Question: I'm trying to generate a gradient that would have the same effect as the image below image Example:
Which is just one column.
This is the information I have:
'''
ContainerWidth: 960px;
GutterWidth:20px; (GR + GL)
NumberOfColumns:16; (C * 16)
ColumnWidth:40px (C)
'''
I did try this with color stops and was successful, but it seemed way too overkill.

I posted the answer with the color stops, but the answer posted by Majky is definitely the correct way!
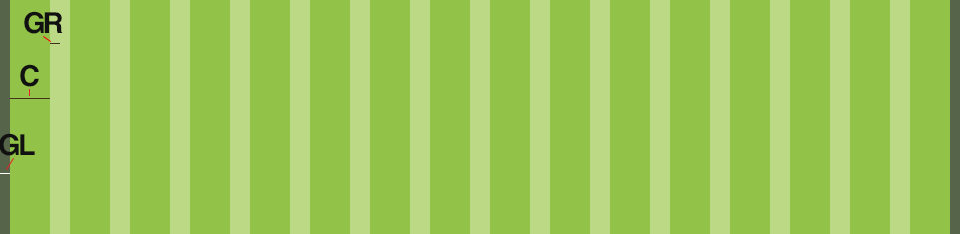
Answer: For those who are looking at creating a grid from a gradient with custom attributes, this is how I achieved this using sass/scss:
'''
@mixin buildGridGradient($c1: #444, $c2: #111, $c3: #222, $gutter: $gutterWidth, $nc: $numberOfColumns, $c: $columnWidth) {
$gr: ();
$wgr: ();
$halfGutter: $gutter / 2;
$resetGutter: $halfGutter;
$from:left;
$to:right;
@for $columns from 0 through $nc {
@if $columns > 0 {
$resetGutter: $gutter;
}
@if $columns != 16 {
$gutterLeftStart : strip-units(perc($resetGutter * $columns)) + strip-units(perc($c * $columns));
$gutterLeftEnd : $gutterLeftStart + strip-units(perc($halfGutter));
$gridLeft : $gutterLeftEnd;
$gridRight : $gridLeft + strip-units(perc($c));
$gutterRightStart : $gridRight;
$gutterRightEnd : $gutterRightStart + strip-units(perc($halfGutter));
$gutterLeftStartWK : $gutterLeftStart / 100;
$gutterLeftEndWK : $gutterLeftEnd / 100;
$gridLeftWK : $gridLeft / 100;
$gridRightWK : $gridRight / 100;
$gutterRightStartWK: $gutterRightStart / 100;
$gutterRightEndWK : $gutterRightEnd / 100;
$wgr: join($wgr, unquote("color-stop(#{$gutterLeftStartWK}, green)"), comma);
$wgr: join($wgr, unquote("color-stop(#{$gutterLeftEndWK}, green)"), comma);
$wgr: join($wgr, unquote("color-stop(#{$gridLeftWK}, red)"), comma);
$wgr: join($wgr, unquote("color-stop(#{$gridRightWK}, red)"), comma);
$wgr: join($wgr, unquote("color-stop(#{$gutterRightStartWK}, green)"), comma);
$wgr: join($wgr, unquote("color-stop(#{$gutterRightEndWK}, green)"), comma);
$gr: join($gr, unquote("green #{$gutterLeftStart}%"), comma);
$gr: join($gr, unquote("green #{$gutterLeftEnd}%"), comma);
$gr: join($gr, unquote("red #{$gridLeft}%"), comma);
$gr: join($gr, unquote("red #{$gridRight}%"), comma);
$gr: join($gr, unquote("green #{$gutterRightStart}%"), comma);
$gr: join($gr, unquote("green #{$gutterRightEnd}%"), comma);
}
}
$prefixes: (-webkit-, -moz-, -ms-, -o-);
background-image: -webkit-gradient(linear, #{$from} 50%, #{$to} 50%, #{$wgr});
@each $prefix in $prefixes {
background-image: #{$prefix}linear-gradient(#{$from}, #{$gr});
}
}
'''
The above mixin works brilliantly, although jsfiddle does support sass, but it seems it's either outdated, or doesn't accept some arguments, so I posted what the results was in the demo below.
<URL>